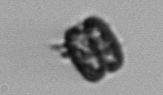
Label: Thalassiosira